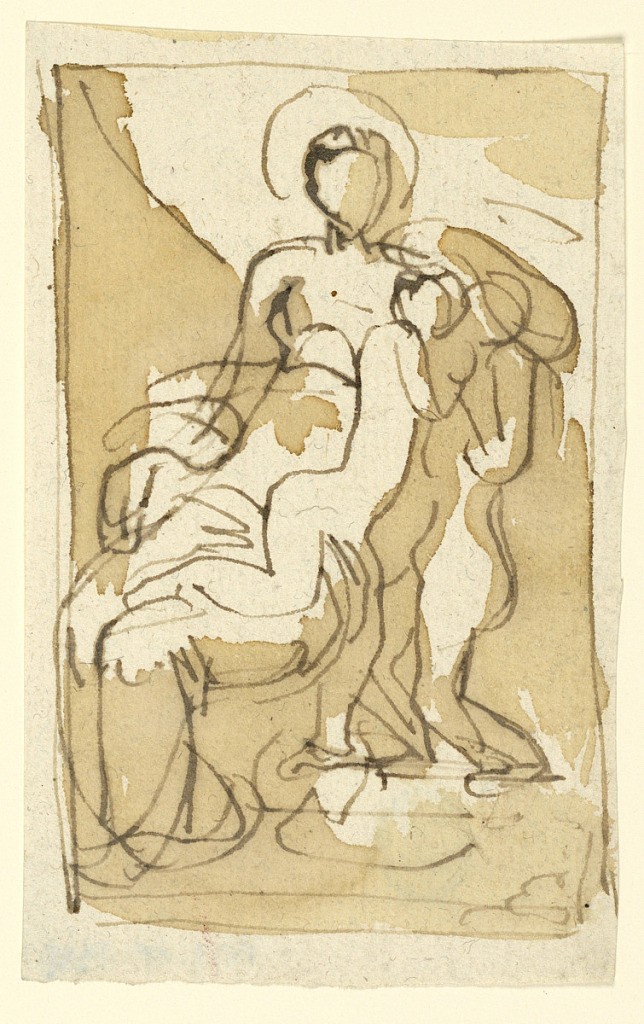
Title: Sketch of the Virgin, the Infant, and St. John
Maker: Fortunato Duranti, Italian, 1787 - 1863
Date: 1815-1830
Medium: Brush and dark brown and sepia wash on paper
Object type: Drawing
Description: The Virgin, sitting. The Infant is leaving her to embrace St. John, standing at right. Framing line.